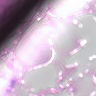
Metastatic tissue present: no